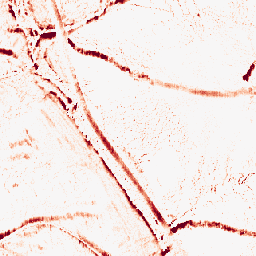
Category: morphological
Decomposition family: morphological_ellipse
Decomposition parameters: operation: opening
width: 10
height: 5
Upsampling method: area
Upsampling parameters: scale: 8
Upsampling scale: 8